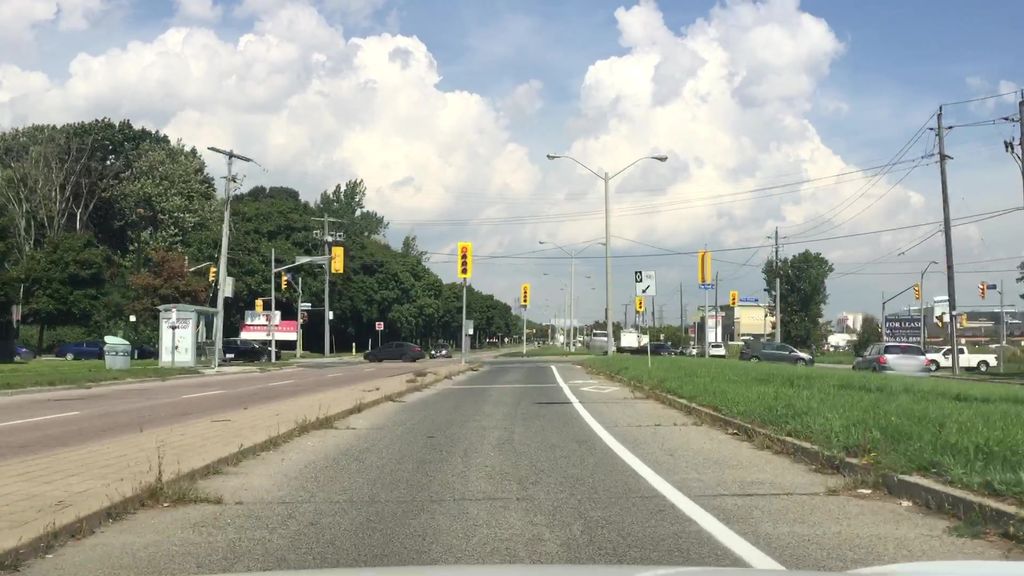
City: toronto